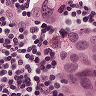
Metastatic tissue present: yes